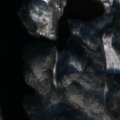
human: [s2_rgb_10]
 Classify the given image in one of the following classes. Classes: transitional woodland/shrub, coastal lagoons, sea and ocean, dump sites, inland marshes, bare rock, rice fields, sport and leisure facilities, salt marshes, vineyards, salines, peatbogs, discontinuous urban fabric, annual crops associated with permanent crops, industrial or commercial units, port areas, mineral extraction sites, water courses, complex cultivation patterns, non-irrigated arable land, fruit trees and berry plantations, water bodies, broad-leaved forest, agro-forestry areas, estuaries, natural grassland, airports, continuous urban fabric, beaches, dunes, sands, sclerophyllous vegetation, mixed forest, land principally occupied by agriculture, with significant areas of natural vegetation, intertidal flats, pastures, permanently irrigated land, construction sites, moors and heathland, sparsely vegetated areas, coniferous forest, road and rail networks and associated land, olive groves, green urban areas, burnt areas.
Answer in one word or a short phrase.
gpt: mixed forest, water bodies